Interaction volume radius: 5 \u00c5
Interaction volume height: 20 \u00c5
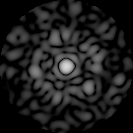
Disorder parameter: 0.8462